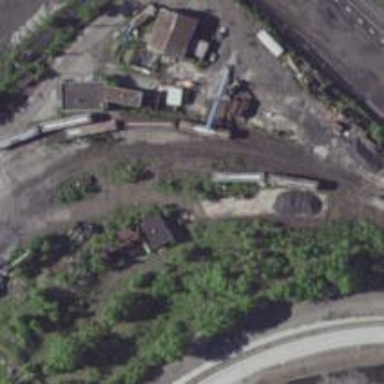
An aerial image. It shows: Disused railway spur service.